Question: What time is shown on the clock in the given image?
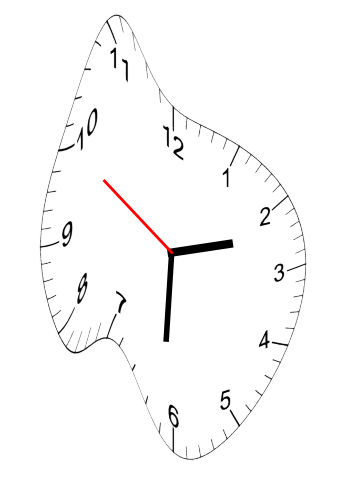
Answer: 02:30:50